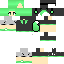
A male human skin with green skin, wearing blonde helmet dressed in a green tshirt and black pants, featuring a closed mouth.